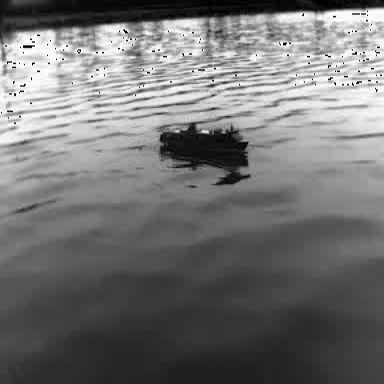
There is a container_ship in the infrared image.